Question: I've created a div with a bottom arrow using ::after. Here is the HTML code:
'''
<div class="sidebar-resources-categories">Topics</div>
<div class="text-content">ok ok</div>
'''
And here is the CSS:
'''
.sidebar-resources-categories{
height: 50px;
margin-bottom: 20px;
background-color: #e8e8e8;
font-weight: 600;
line-height: 50px;
text-align: center;
font-size: 20px;
}
.sidebar-resources-categories::after{
content: '';
position: absolute;
left: 42%;
top: 100%;
width: 0;
height: 0;
border-left: 20px solid transparent;
border-right: 20px solid transparent;
border-top: 20px solid #e8e8e8;
clear: both;
}
'''
Here is the result:

I would like the arrow to be at the very bottom of the grey div. I don't want to have the content between the div and the bottom arrow. Do you know how I can do that?
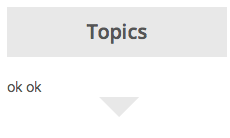
Answer: Just add 'position:relative' to the parent element '.sidebar-resources-categories'
<URL>
explanation: the ::after elements position is based off of it's parent, in your example you probably had a parent element of the .sidebar-res... which had a set height, therefore it rendered just below it. Adding position relative to the .sidebar-res... makes the after elements move to 100% of it's parent which now becomes the .sidebar-res... because it's position is set to relative. I'm not sure how to explain it but it's expected behaviour.
read more on the subject: <URL>